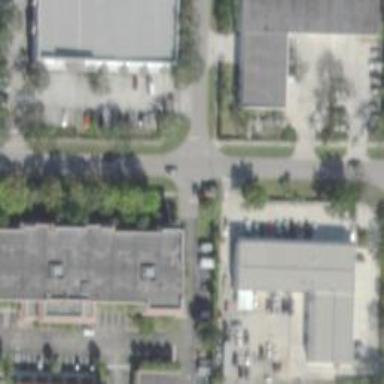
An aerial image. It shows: Footway.